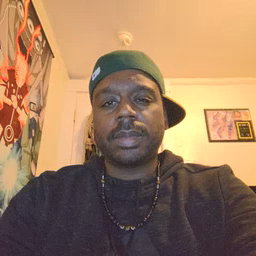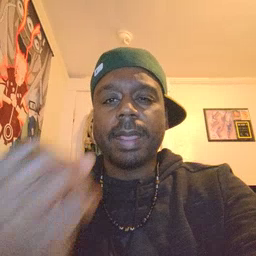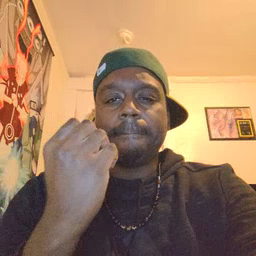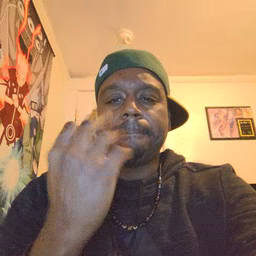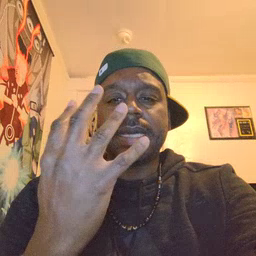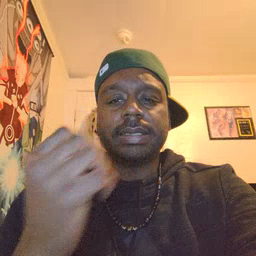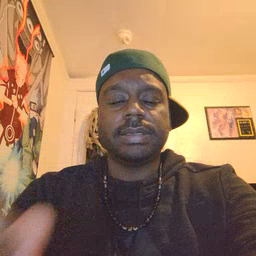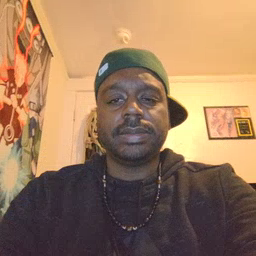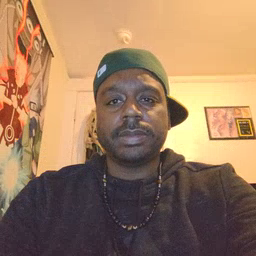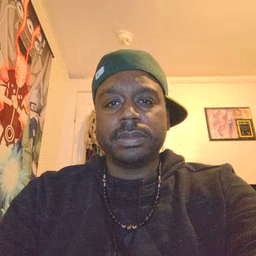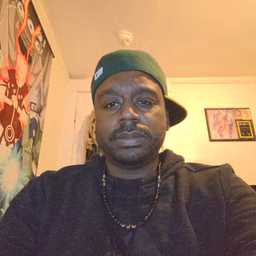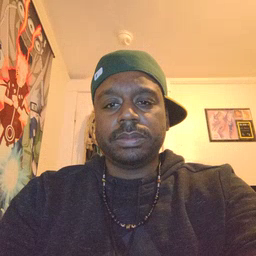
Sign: many